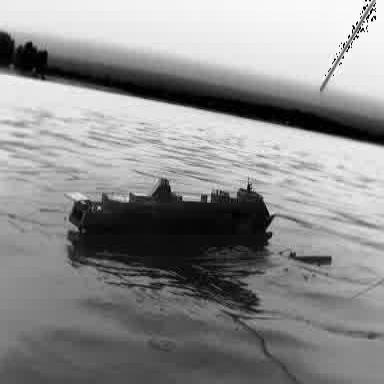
There is a container_ship in the infrared image.